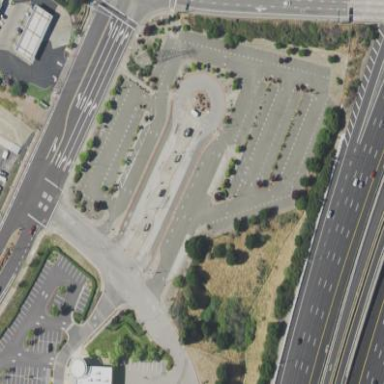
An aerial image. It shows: Parking area with asphalt surface designated for bus park and ride.